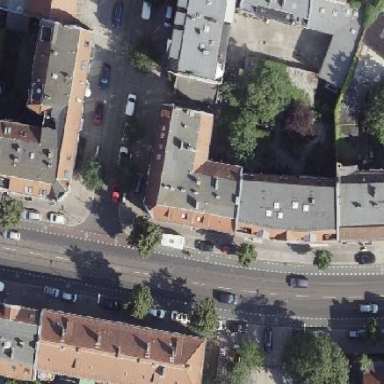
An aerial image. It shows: Building consisting of apartments with double saltbox roof shape.